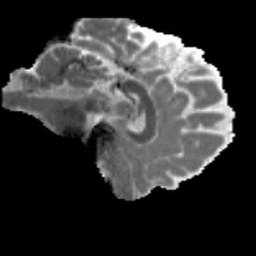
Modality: MD
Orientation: sagittal
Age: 23
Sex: male
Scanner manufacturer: siemens
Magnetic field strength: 3 T
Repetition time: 3.5 s
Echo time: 0.086 s